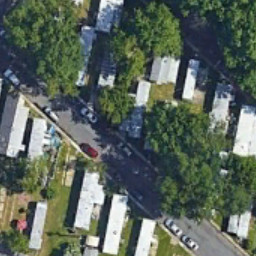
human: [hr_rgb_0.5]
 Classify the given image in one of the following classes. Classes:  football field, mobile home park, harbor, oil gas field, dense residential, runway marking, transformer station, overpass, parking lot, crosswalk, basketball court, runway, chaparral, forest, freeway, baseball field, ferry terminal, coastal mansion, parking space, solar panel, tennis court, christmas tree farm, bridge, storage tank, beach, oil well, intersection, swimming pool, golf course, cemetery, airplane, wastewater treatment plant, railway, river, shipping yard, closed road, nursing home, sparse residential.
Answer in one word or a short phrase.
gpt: mobile home park